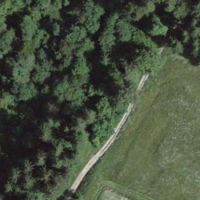
EUNIS habitat code: 41
Species observed at this site:
Climacium dendroides